Field crop: maize
Growth stage: 2
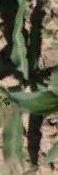
Species: maize